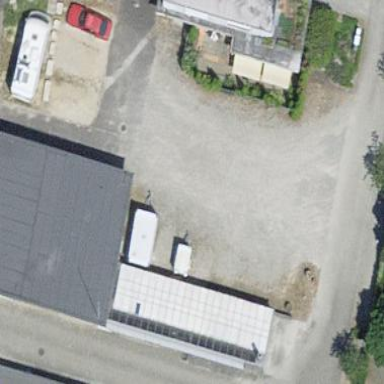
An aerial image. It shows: Flat-roofed building.